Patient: sex F, age 38
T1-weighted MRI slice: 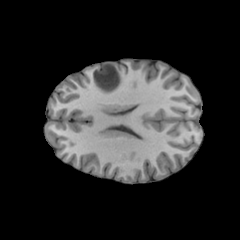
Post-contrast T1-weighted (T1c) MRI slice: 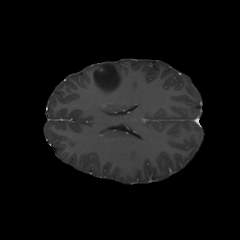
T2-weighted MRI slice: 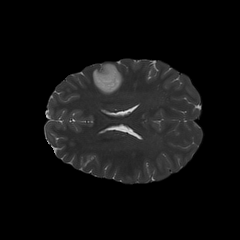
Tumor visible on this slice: yes
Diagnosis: Astrocytoma, IDH-mutant
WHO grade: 2